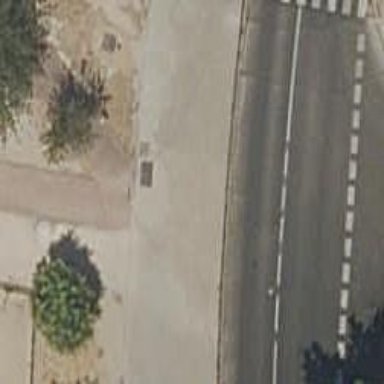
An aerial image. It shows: Kerb barrier.